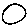
Label: circle